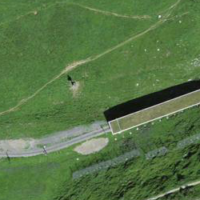
EUNIS habitat code: 23
Species observed at this site:
Eryngium alpinum
Bartsia alpina
Zootoca vivipara
Acronicta euphorbiae
Alnus alnobetula